Field crop: maize
Growth stage: 2
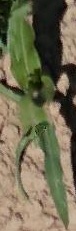
Species: maize